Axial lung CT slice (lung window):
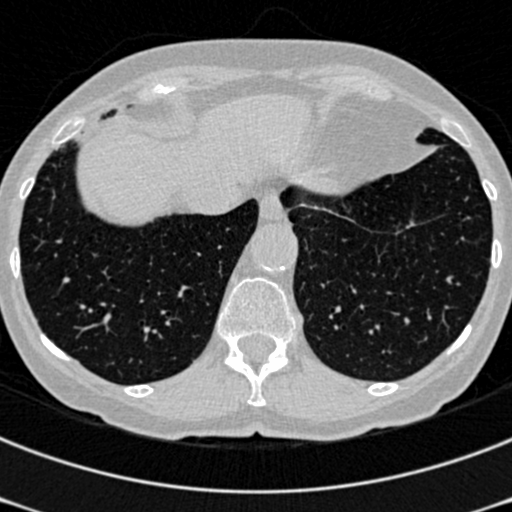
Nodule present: no